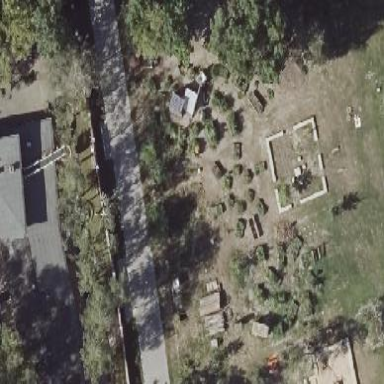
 leisure land intended for communal use."